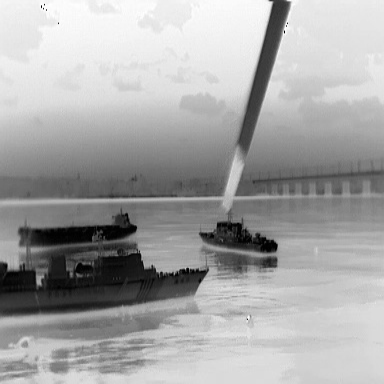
There is a liner in the infrared image.